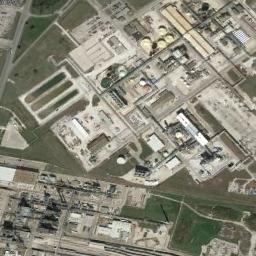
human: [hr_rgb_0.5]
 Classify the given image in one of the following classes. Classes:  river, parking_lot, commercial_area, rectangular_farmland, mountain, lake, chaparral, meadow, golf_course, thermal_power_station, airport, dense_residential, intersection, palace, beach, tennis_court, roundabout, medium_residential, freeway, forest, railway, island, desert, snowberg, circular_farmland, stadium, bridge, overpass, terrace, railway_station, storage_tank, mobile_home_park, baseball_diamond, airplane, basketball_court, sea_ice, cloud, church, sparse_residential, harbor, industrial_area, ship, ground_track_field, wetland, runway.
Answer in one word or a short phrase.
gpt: industrial_area